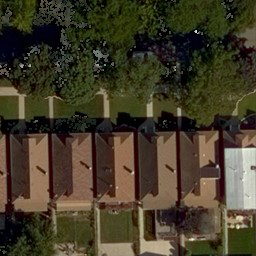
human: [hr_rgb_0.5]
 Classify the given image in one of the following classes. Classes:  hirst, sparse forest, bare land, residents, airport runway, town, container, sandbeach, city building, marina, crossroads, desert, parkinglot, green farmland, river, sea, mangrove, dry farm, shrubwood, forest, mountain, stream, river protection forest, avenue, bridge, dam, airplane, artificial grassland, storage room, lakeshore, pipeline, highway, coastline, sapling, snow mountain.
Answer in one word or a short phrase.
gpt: residents